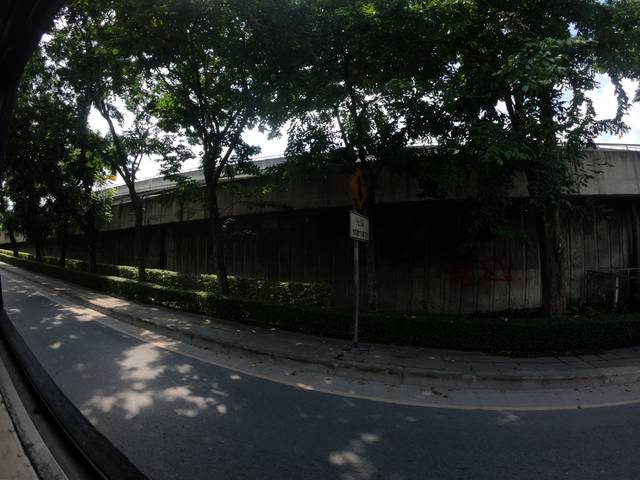
Region: Thailand
Coordinates: 13.785, 100.609